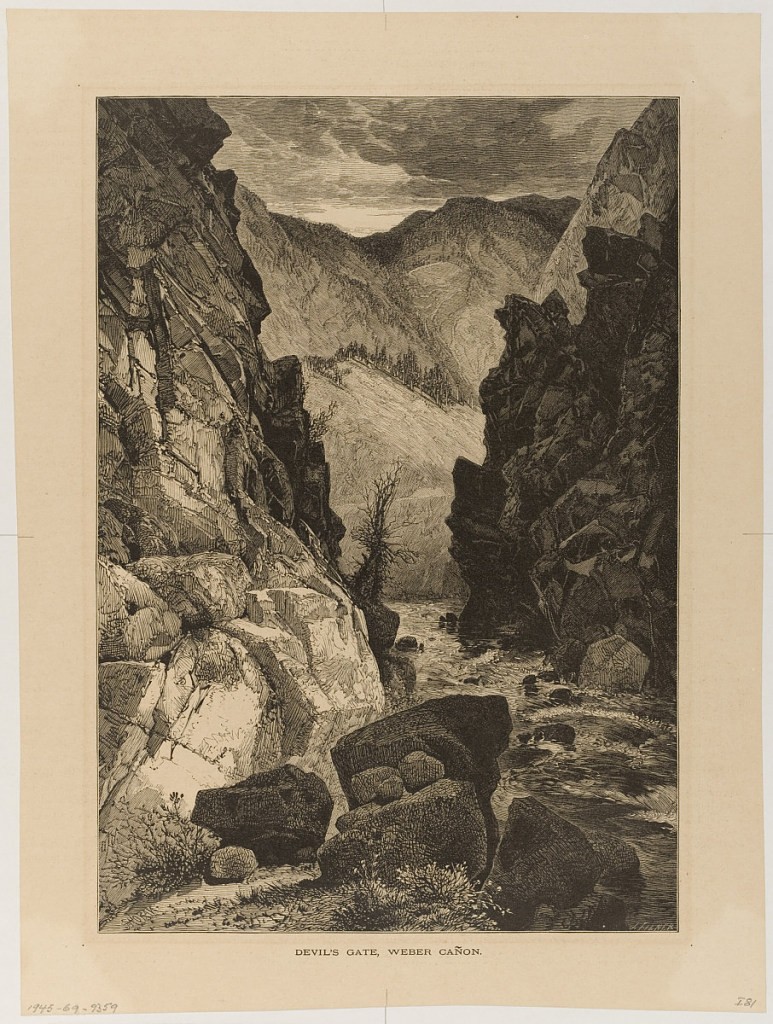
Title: Devil's Gate, Weber Cañon
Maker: Thomas Moran, American, b. Britain, 1837–1926
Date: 1874
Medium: Wood engraving on cream wove paper
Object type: Print
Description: View of river running over rocks and through two cliffs; mountains in the middle and background.